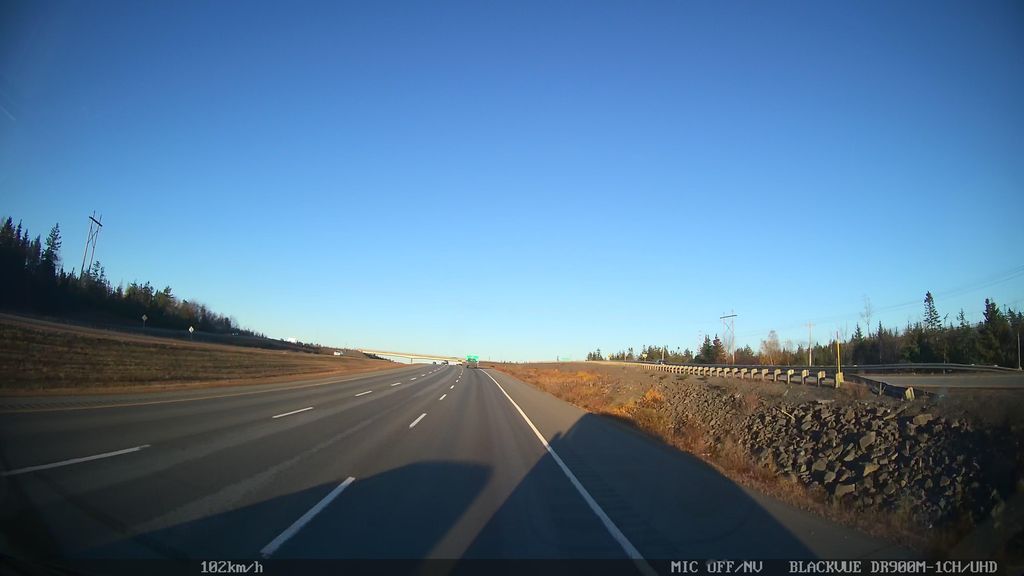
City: halifax